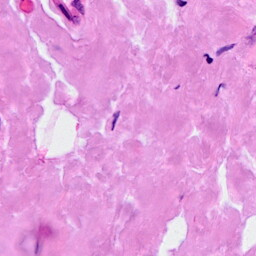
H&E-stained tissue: Breast